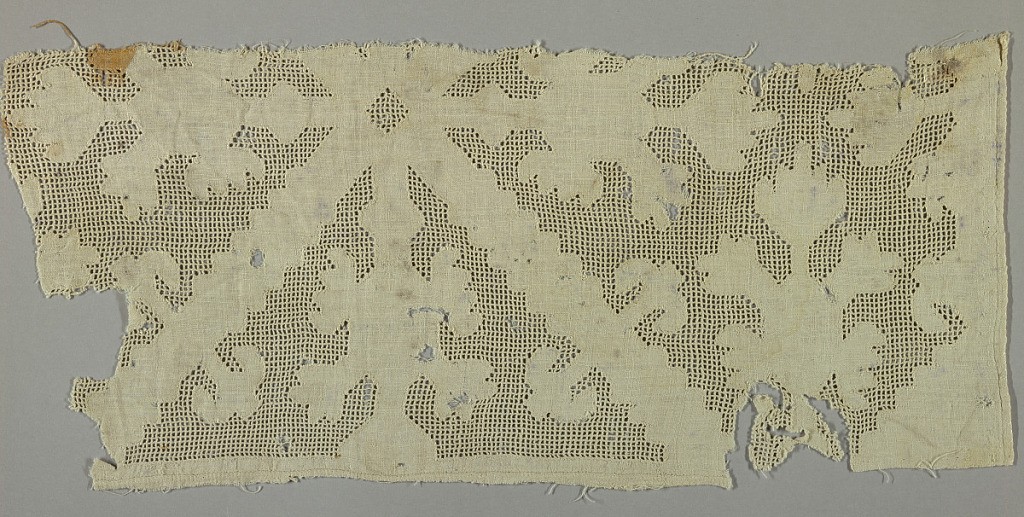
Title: Fragment
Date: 16th–17th century
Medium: linen Technique: withdrawn element work
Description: Fragment in a geometric snowflake-like pattern.